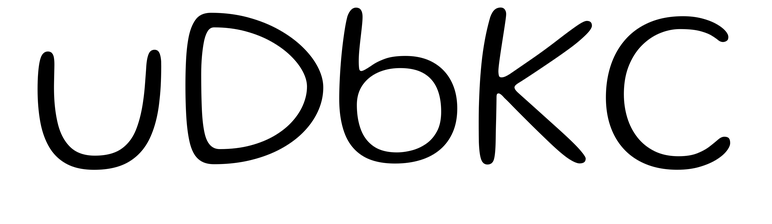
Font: Gluten_ExtraLight